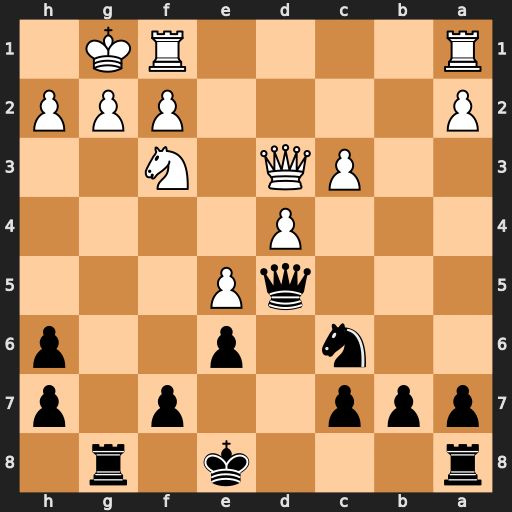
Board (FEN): r3k1r1/ppp2p1p/2n1p2p/3qP3/3P4/2PQ1N2/P4PPP/R4RK1
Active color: b
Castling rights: q
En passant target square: -
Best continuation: Nxe5 Qb5+ Qxb5